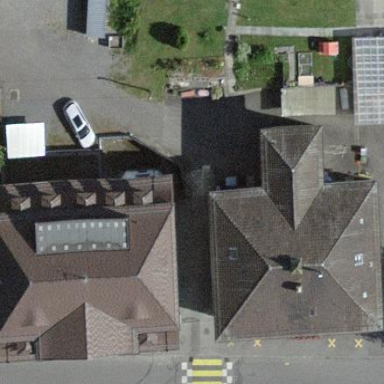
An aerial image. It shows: School building with distinctive mansard roof.